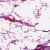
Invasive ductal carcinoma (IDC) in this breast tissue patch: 0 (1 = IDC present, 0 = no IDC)